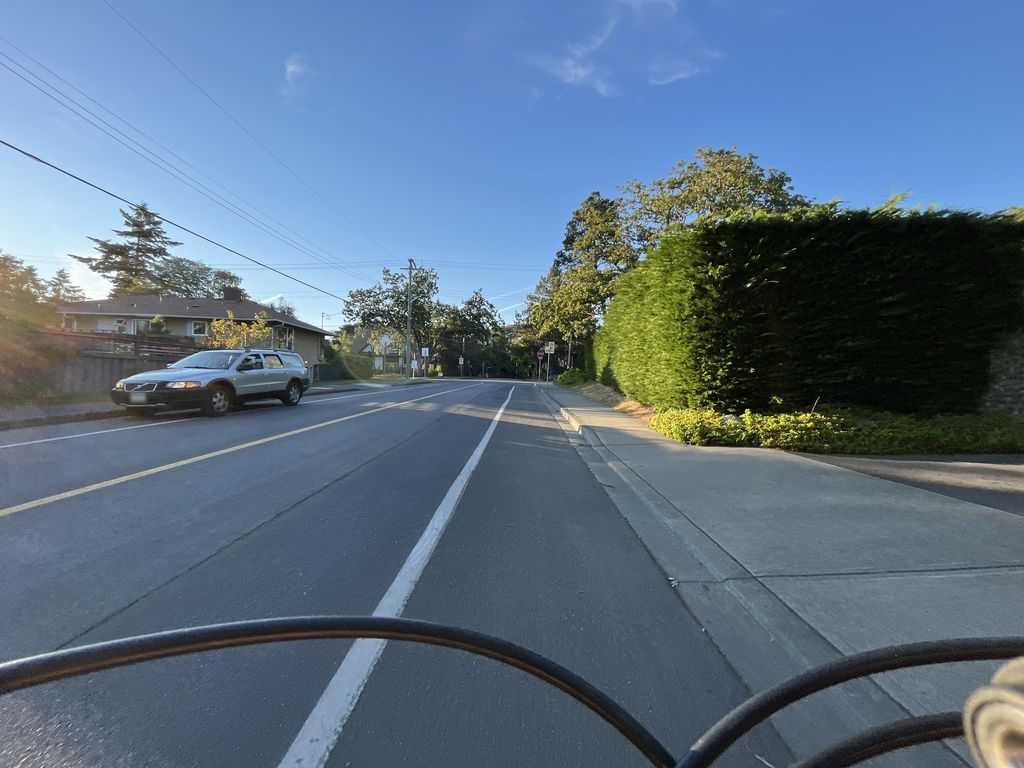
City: victoria